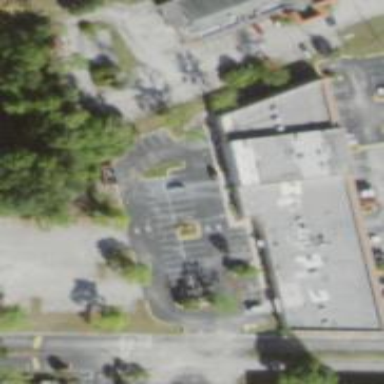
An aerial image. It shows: Retail building.